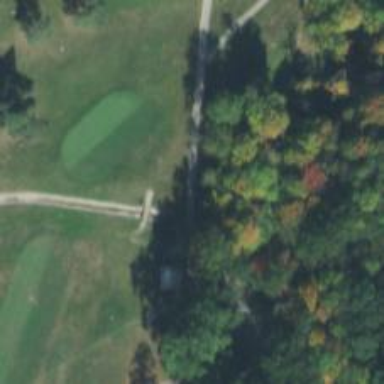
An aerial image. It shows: Service road on bridge for golf carts.